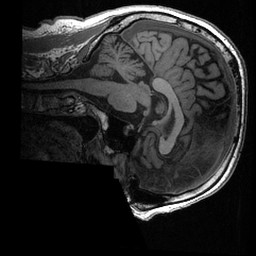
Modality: T1w
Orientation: sagittal
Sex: male
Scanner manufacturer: ge
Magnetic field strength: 3 T
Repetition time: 0.0064 s
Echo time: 0.00281 s